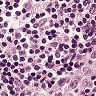
Metastatic tissue present: no